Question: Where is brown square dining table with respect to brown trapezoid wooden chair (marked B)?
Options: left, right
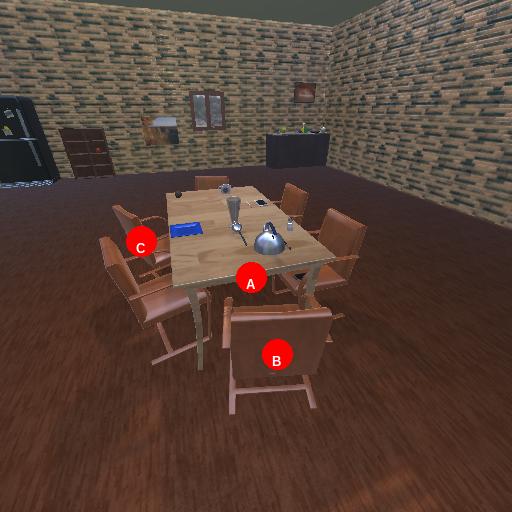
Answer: left